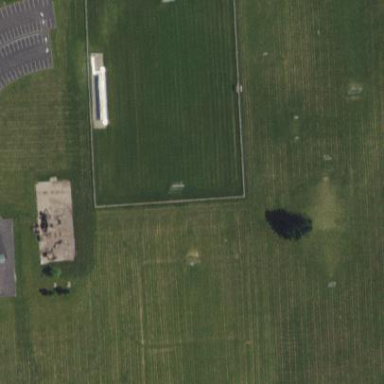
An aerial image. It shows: Soccer pitch designated for leisure and sports activities.